Question: I am getting following error:

The taglib declaration I have:
'''
<%@ taglib prefix="s" uri="http://java.sun.com/jsp/jstl/core" %>
'''
Also I have included jstl.jar in my project libraries folder as can be seen above. So what could be other possible reasons.
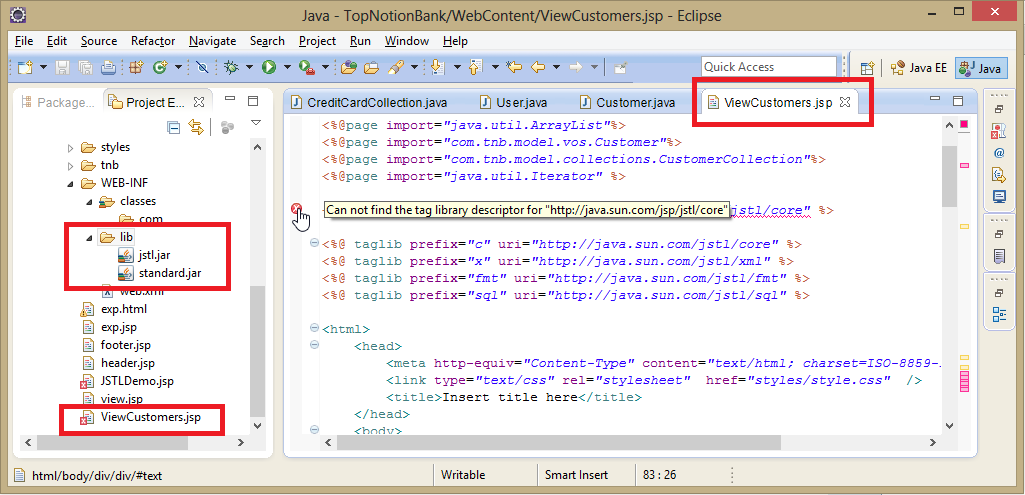
Answer: 1. Drop all the directives you currently have in your JSP file, and drop the jstl.jar and standard.jar.
2. Download the last JAR of JSTL here, and put it in your /WEB-INF/lib folder.
3. Use the following URI in your taglib directives.
Directive for JSTL Core:
'''
<%@ taglib prefix="c" uri="http://java.sun.com/jsp/jstl/core" %>
'''